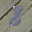
Label: 8